Question: I use Android Studio version 0.8.14. Whenever I click TODO button to see my list of TODOs I see my TODO items but I also see some of my drawables are listed as shown in the picture below. Is there a particular reason for this?

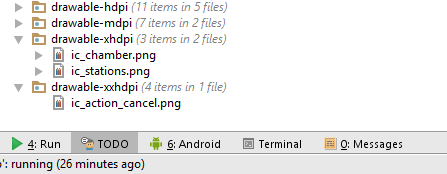
Answer: Seems like an Android Studio bug. Problem disappeared after installing Android Studio 1.0 RC4.